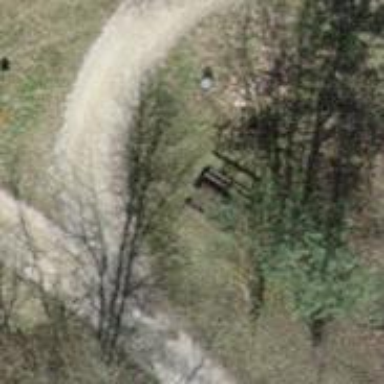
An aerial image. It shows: Bench at picnic site.